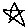
Label: star